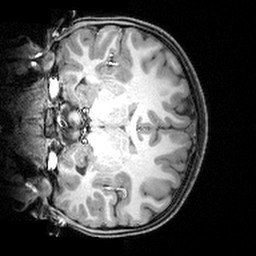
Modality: T1w
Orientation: coronal
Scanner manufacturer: siemens
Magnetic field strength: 3 T
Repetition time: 1.9 s
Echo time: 0.00397 s